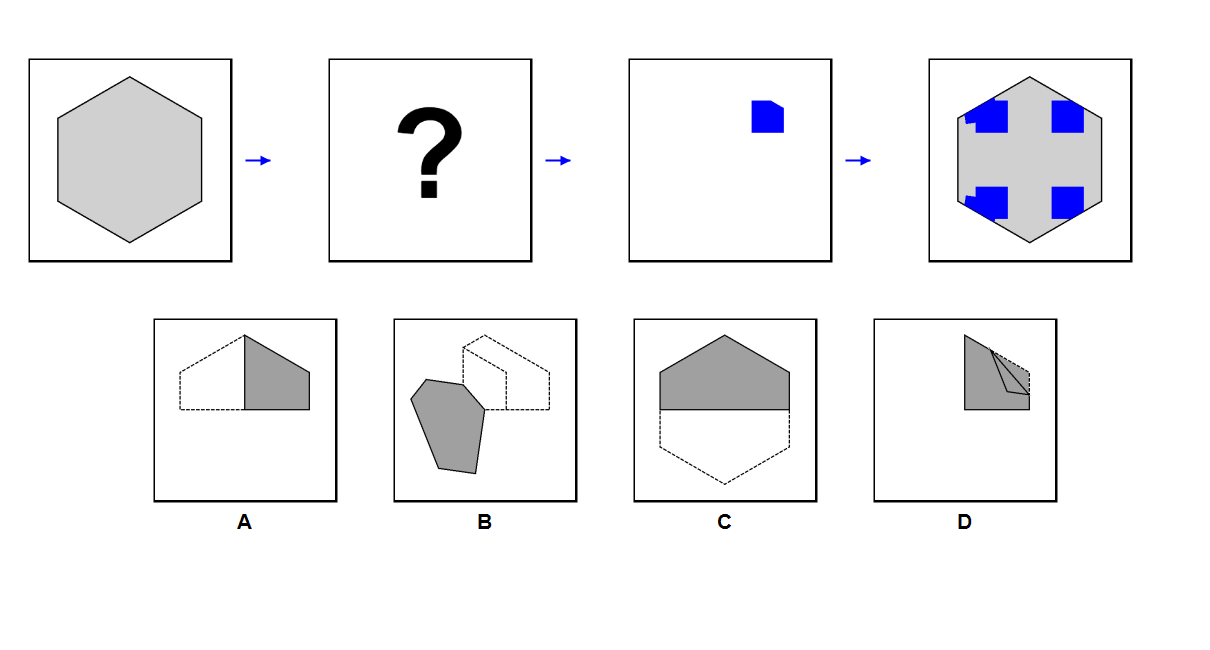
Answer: B